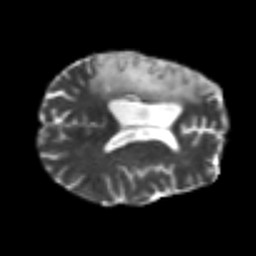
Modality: T2w
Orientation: axial
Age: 59
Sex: female
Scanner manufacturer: siemens
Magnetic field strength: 3 T
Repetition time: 7.3 s
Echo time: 0.087 s